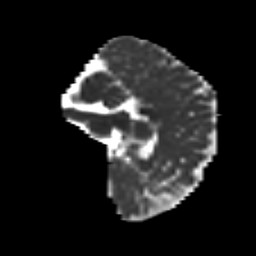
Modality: MD
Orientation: sagittal
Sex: male
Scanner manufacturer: siemens
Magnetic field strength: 3 T
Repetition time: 5 s
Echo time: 0.071 s